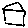
Label: house